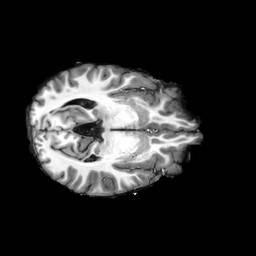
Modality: T1w
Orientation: axial
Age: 23
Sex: female
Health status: ill